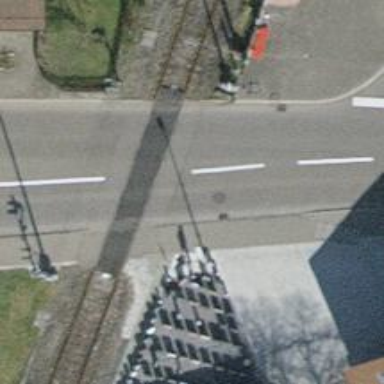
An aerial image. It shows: Level crossing with full barriers and lights.